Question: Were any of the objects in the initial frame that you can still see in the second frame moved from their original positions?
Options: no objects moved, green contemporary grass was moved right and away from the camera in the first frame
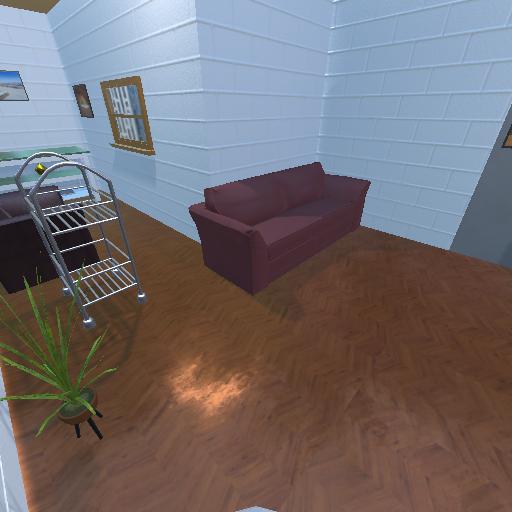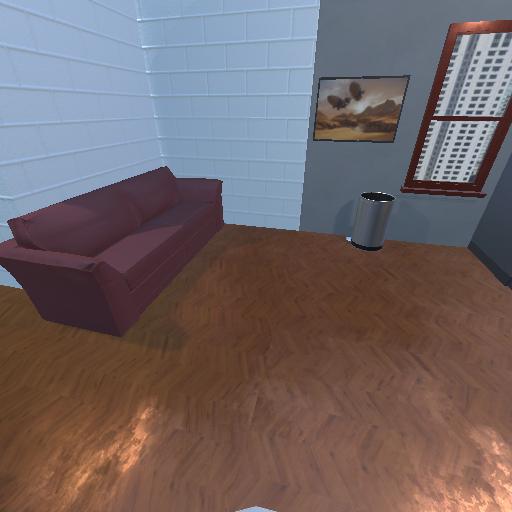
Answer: no objects moved